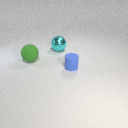
large green rubber sphere in front of large cyan metal sphere